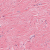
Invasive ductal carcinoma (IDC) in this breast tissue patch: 0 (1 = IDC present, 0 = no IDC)